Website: macys
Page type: billing-address
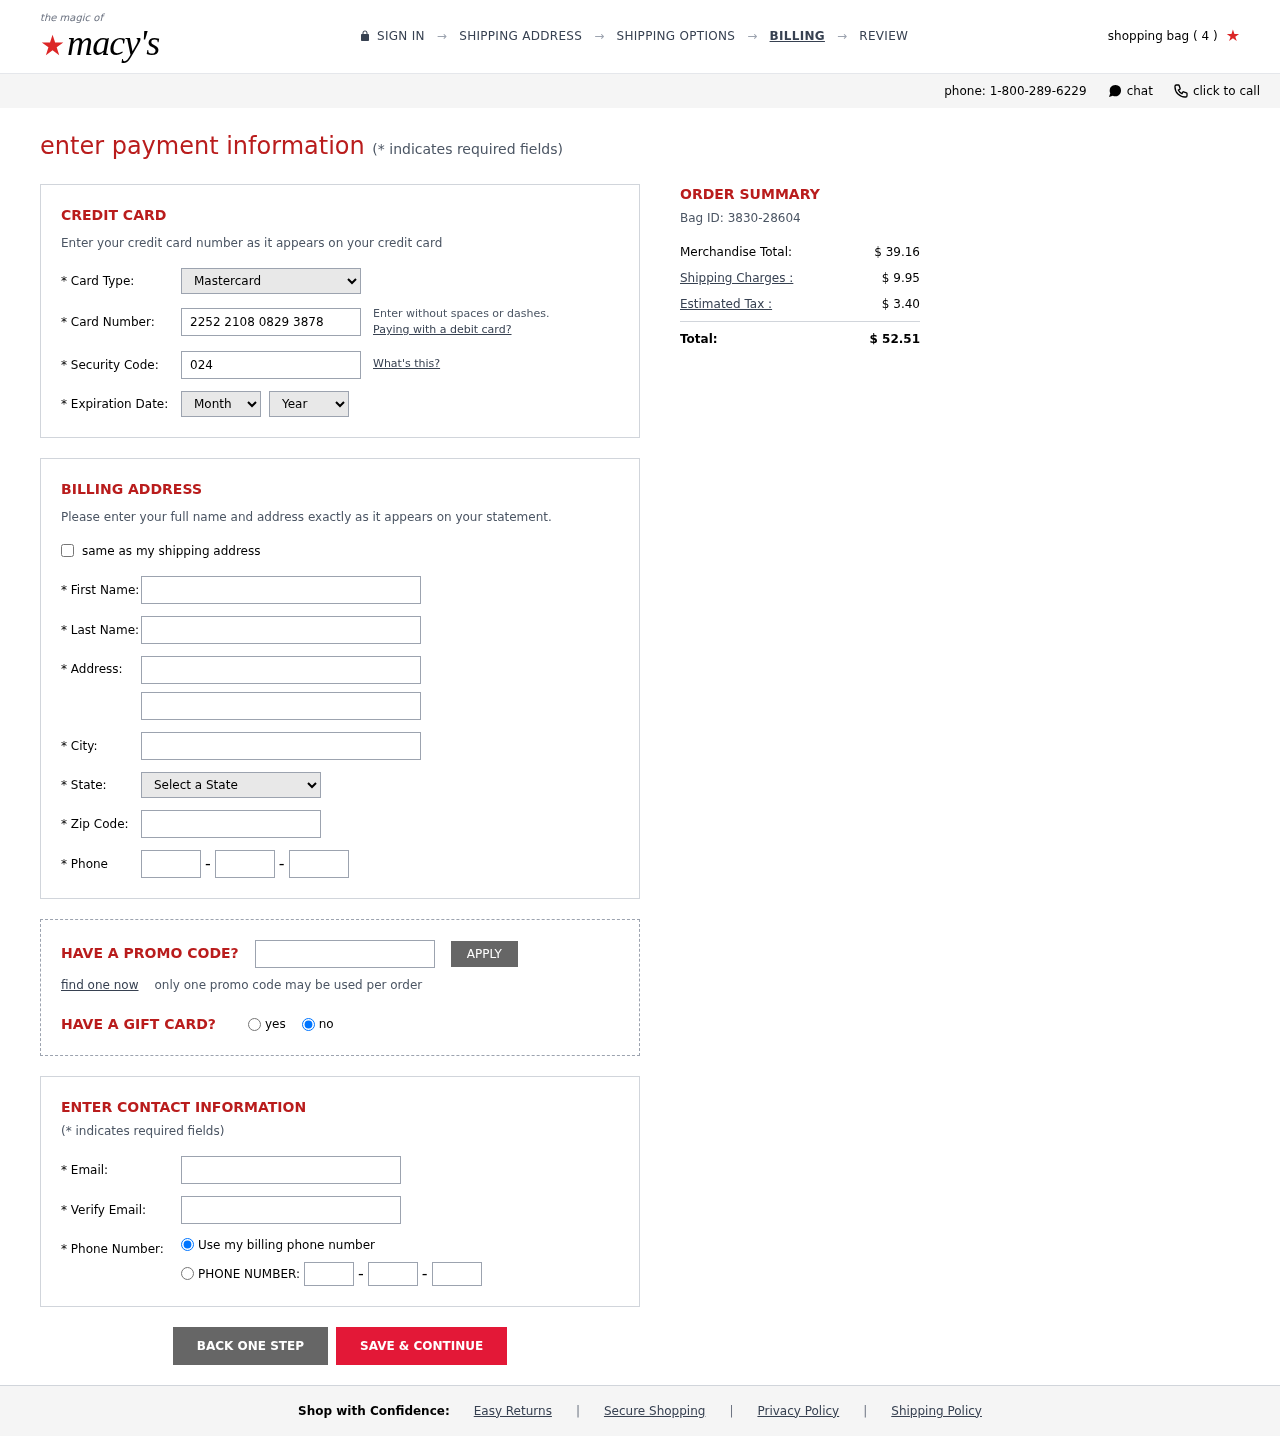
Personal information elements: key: PII_CARD_CVV
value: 024
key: PII_CARD_EXPIRY_MONTH
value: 12
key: PII_CARD_EXPIRY_YEAR
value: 30
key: PII_CARD_NUMBER
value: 2252 2108 0829 3878
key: PII_CARD_TYPE
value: Mastercard
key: PII_CITY
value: West Connie
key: PII_EMAIL
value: jhoward@hotmail.com
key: PII_FIRSTNAME
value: Jonathan
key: PII_LASTNAME
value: Howard
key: PII_PHONE_AREA
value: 474
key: PII_PHONE_PREFIX
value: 265
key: PII_PHONE_SUFFIX
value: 0324
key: PII_POSTCODE
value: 73384
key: PII_STATE_ABBR
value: NH
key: PII_STREET
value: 164 Davis Centers Suite 125
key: PII_STREET2
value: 130 Marcus Trace
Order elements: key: ORDER_NUM_ITEMS
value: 4
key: ORDER_ID
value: Bag ID: 3830-28604
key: ORDER_SUBTOTAL
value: $ 39.16
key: ORDER_SHIPPING_COST
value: $ 9.95
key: ORDER_TAX
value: $ 3.40
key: ORDER_TOTAL
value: $ 52.51